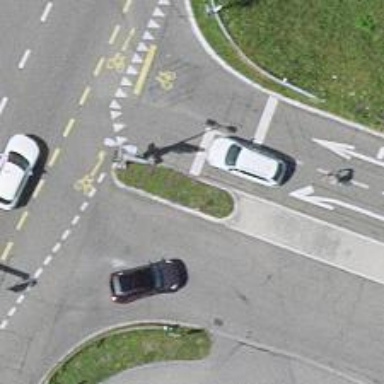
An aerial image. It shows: Road with traffic signals.